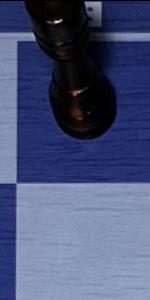
Label: Empty